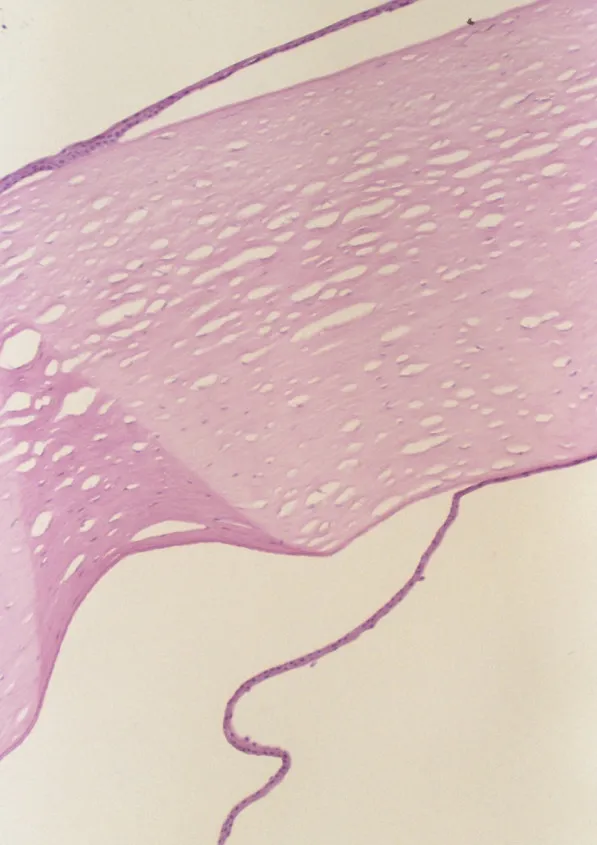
Histopathologic section of excised corneal button demonstrating a markedly thickened, edematous stroma and the presence of multilayered epithelial cells on the anterior and posterior surfaces (hematoxylin and eosin stain, original magnification x 50).
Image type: pathology (h&e)